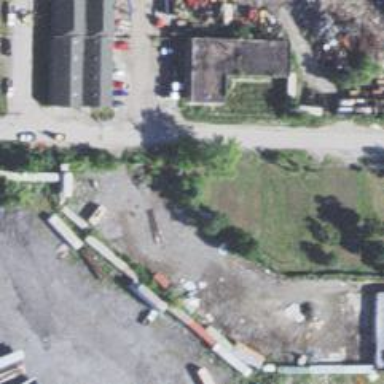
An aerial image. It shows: Yard with electrified contact line.